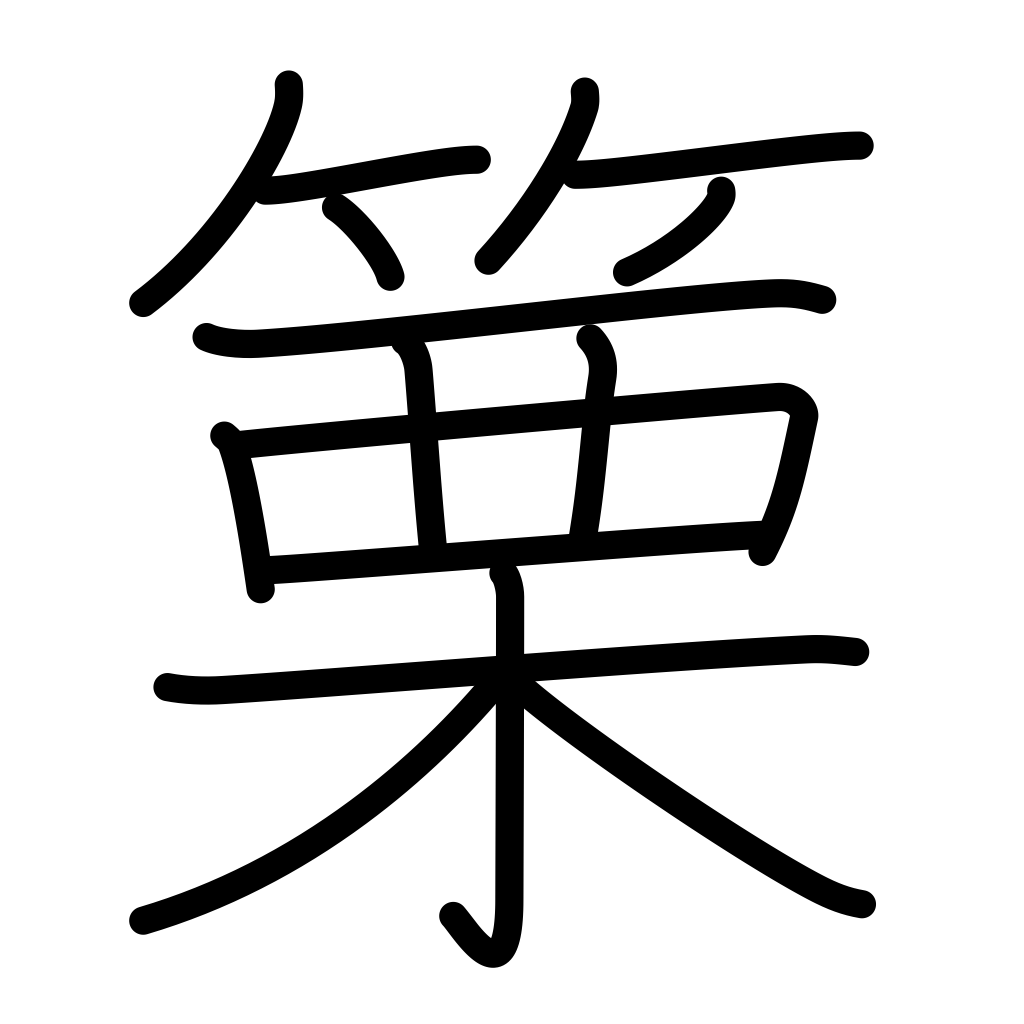
Meaning: horn, flageolet